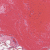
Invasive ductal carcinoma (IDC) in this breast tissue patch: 0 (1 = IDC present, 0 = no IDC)